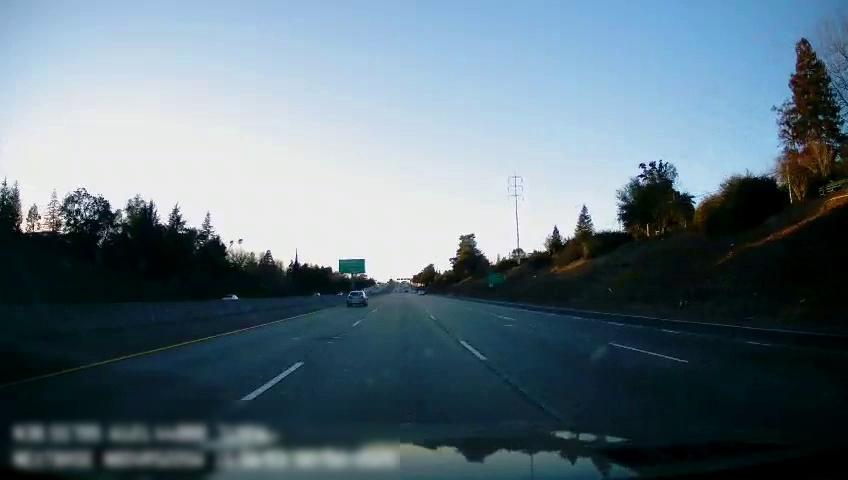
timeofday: Day
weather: Sunny
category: Drivable Space
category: Vehicles | Car
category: Vehicles | Car
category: Lanes | Alternate Lane
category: Lanes | Current Lane
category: Lanes | Current Lane
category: Lanes | Alternate Lane
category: Lanes | Alternate Lane
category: Traffic | Signs
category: Traffic | Signs